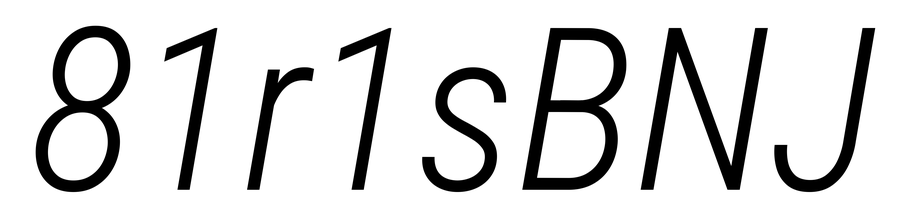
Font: Roboto-Italic_Condensed_Light_Italic